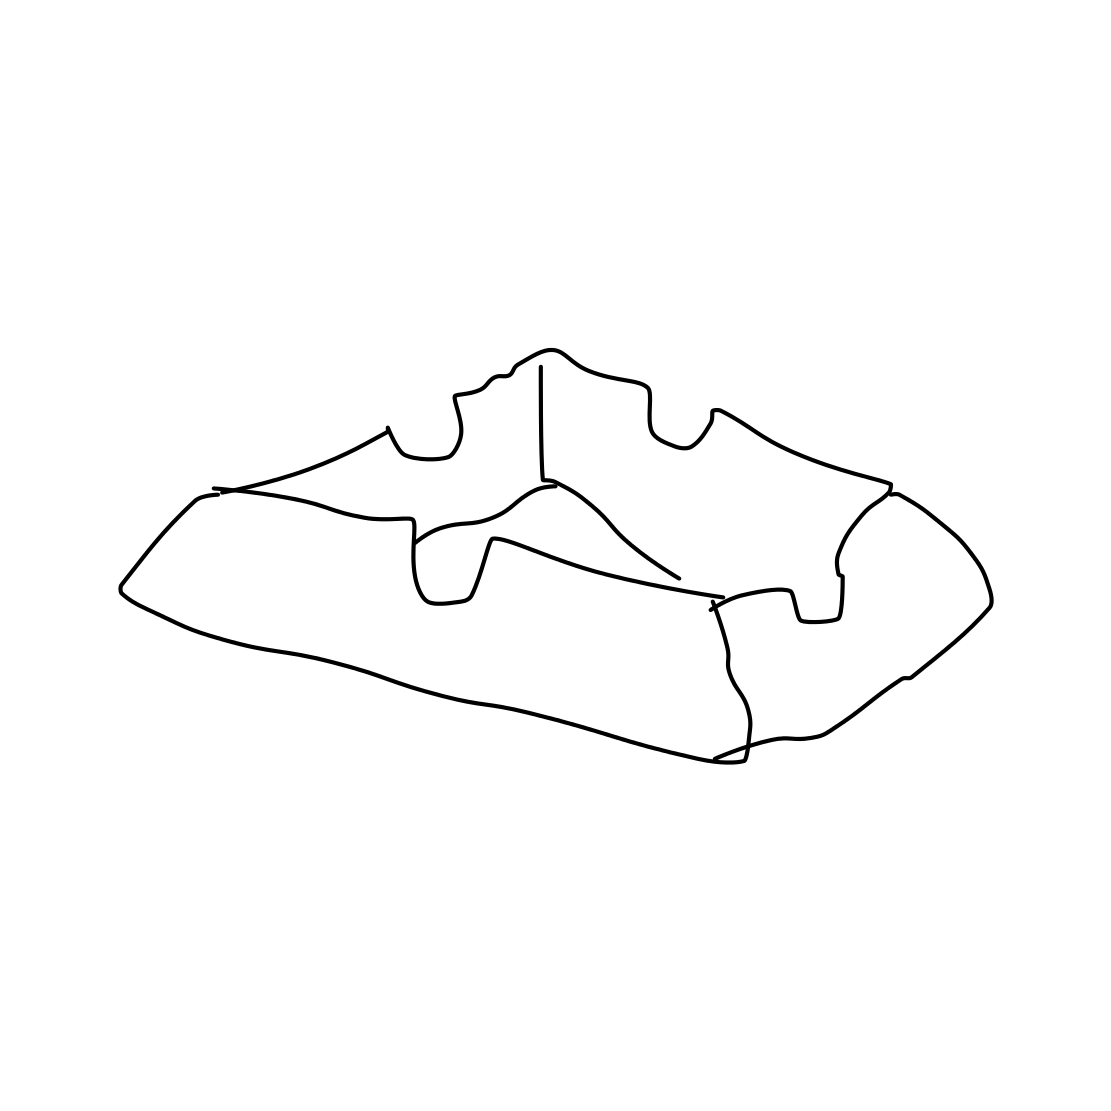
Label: ashtray